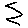
Label: zigzag